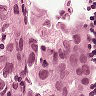
Metastatic tissue present: yes